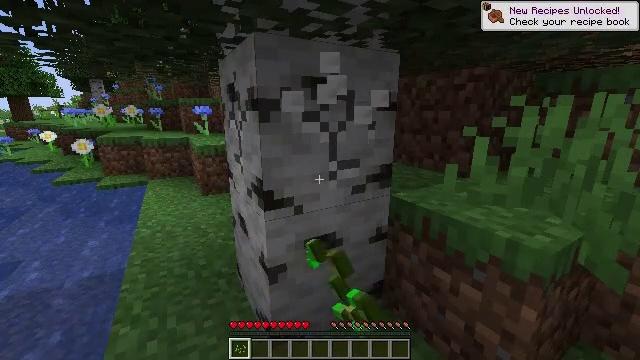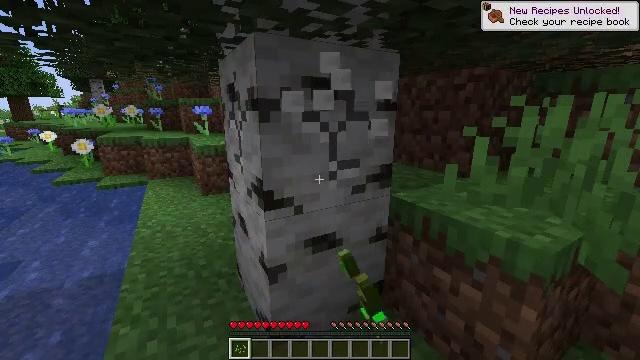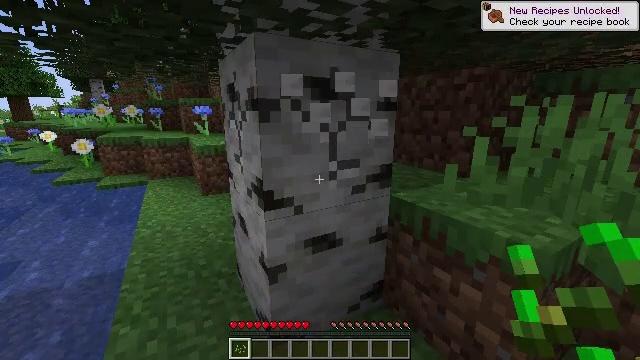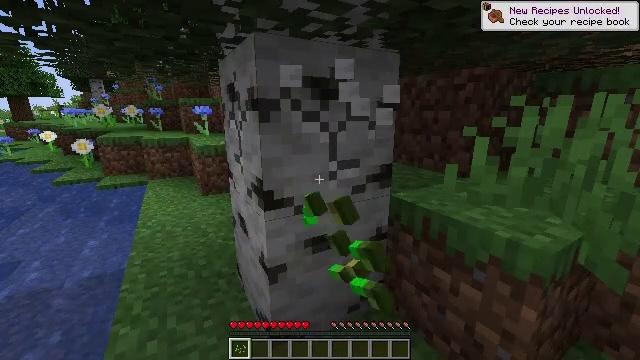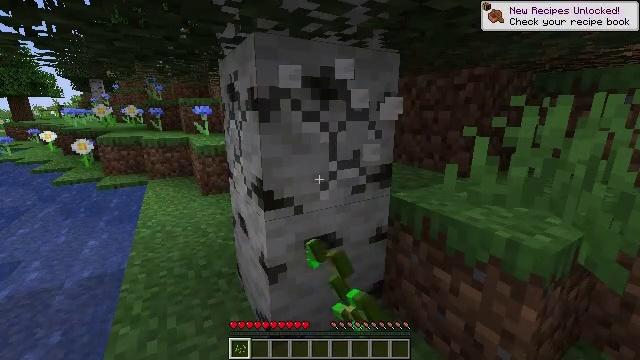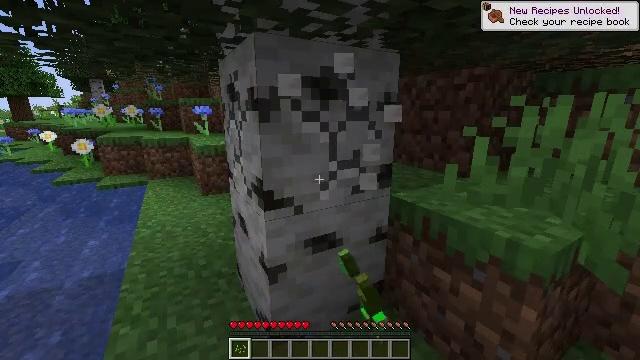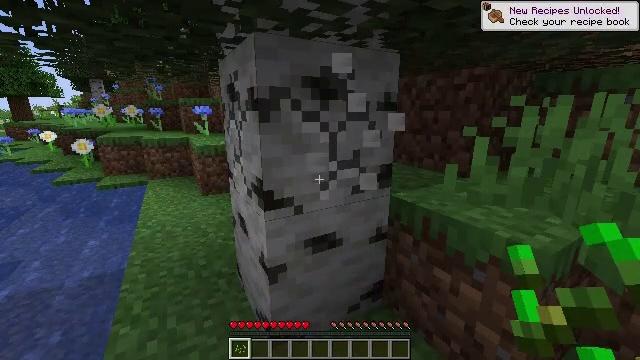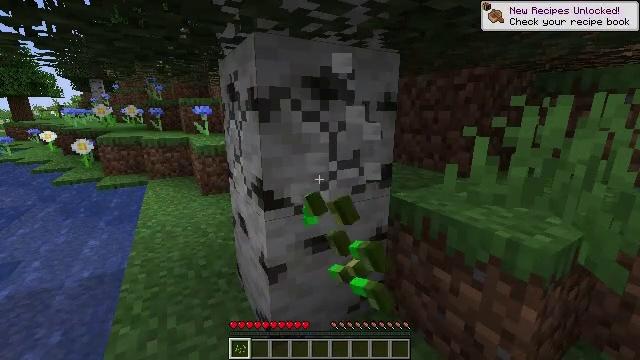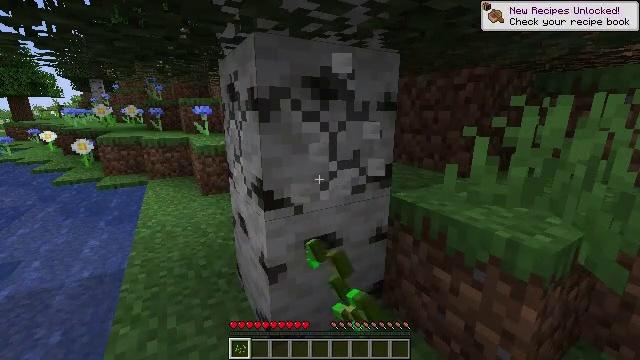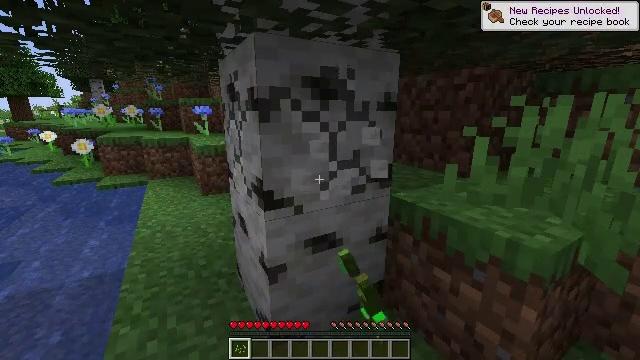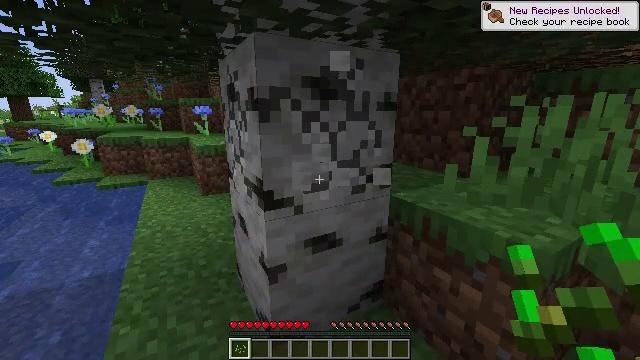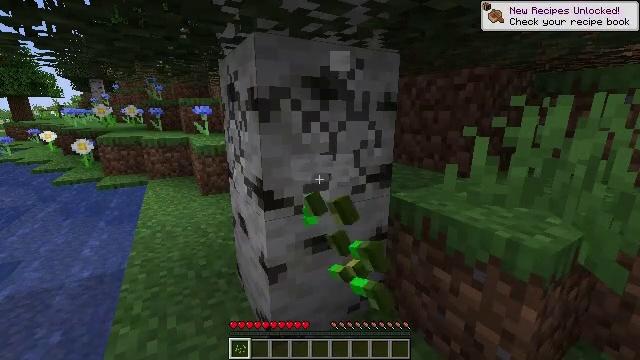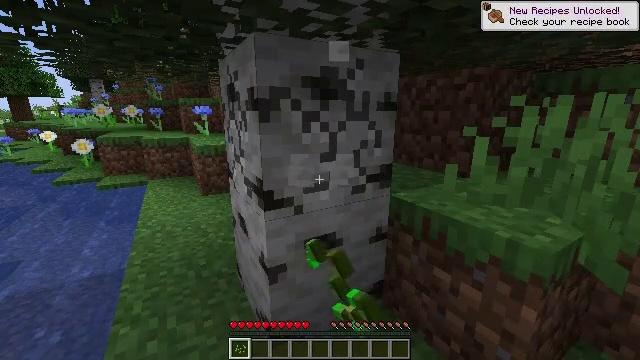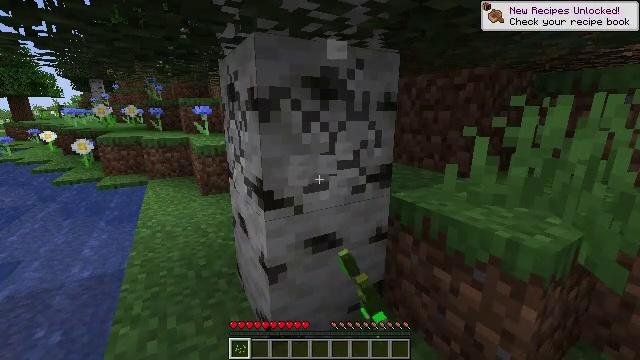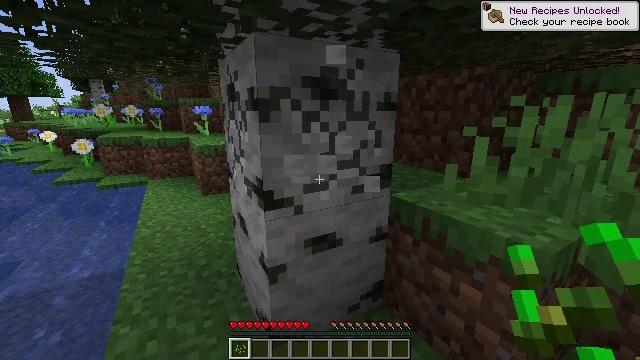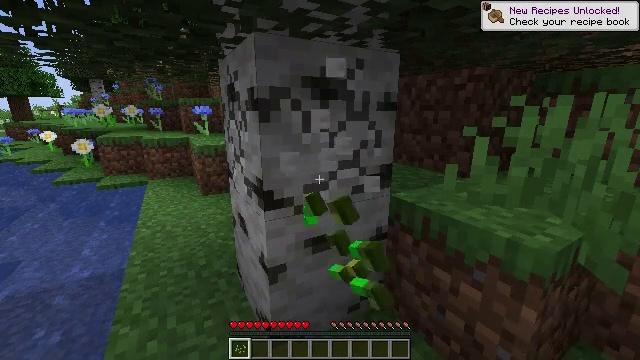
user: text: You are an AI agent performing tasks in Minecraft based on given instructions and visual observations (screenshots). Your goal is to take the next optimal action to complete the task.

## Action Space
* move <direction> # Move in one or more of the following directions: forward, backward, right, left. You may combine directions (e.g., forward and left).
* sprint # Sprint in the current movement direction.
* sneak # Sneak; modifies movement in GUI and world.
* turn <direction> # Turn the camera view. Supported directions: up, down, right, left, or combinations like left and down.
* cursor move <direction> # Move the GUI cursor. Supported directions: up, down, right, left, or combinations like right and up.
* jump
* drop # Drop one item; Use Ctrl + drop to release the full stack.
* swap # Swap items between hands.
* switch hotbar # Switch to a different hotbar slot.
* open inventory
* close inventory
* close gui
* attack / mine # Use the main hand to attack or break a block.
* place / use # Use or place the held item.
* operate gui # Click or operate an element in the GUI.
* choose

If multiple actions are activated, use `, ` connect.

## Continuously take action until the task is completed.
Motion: motion action
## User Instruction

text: Break the birch leaves block.
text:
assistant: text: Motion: attack / mine
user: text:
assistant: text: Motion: attack / mine
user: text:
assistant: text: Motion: attack / mine
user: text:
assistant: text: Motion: attack / mine
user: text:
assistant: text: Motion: attack / mine
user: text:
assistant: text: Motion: attack / mine
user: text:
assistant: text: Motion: attack / mine
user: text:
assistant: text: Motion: attack / mine
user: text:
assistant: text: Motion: attack / mine
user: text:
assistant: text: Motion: attack / mine
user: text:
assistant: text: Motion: attack / mine
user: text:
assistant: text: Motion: attack / mine
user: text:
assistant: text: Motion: attack / mine
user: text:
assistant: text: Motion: attack / mine
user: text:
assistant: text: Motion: attack / mine
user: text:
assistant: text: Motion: attack / mine
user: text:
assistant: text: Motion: attack / mine
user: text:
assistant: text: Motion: attack / mine
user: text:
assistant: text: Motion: attack / mine
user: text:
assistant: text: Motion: attack / mine
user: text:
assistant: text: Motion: attack / mine
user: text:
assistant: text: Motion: attack / mine
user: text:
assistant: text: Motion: attack / mine
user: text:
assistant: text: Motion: attack / mine
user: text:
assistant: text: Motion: attack / mine
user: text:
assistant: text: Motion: attack / mine
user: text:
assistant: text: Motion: attack / mine
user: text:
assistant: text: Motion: attack / mine
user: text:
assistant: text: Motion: attack / mine
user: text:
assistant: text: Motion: attack / mine